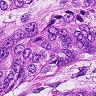
Metastatic tissue present: yes